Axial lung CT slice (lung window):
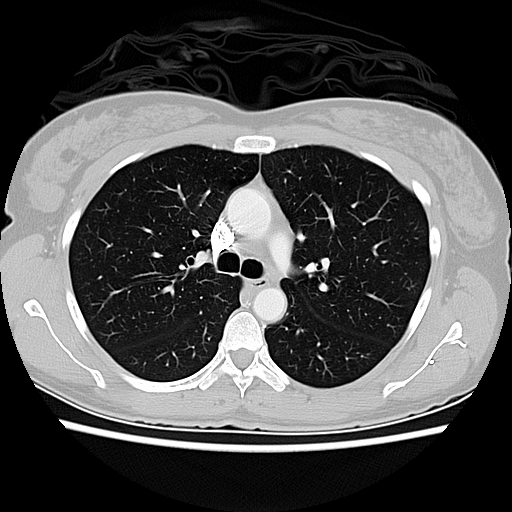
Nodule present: no